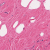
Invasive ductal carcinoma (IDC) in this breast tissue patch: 0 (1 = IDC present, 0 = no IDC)